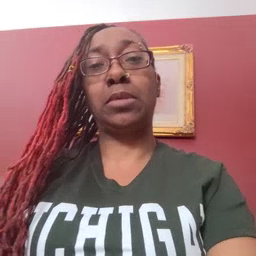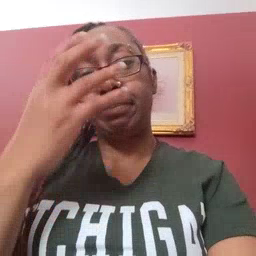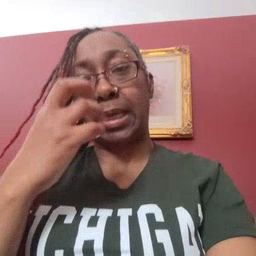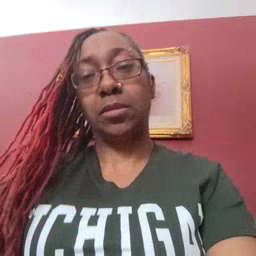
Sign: mad